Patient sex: F
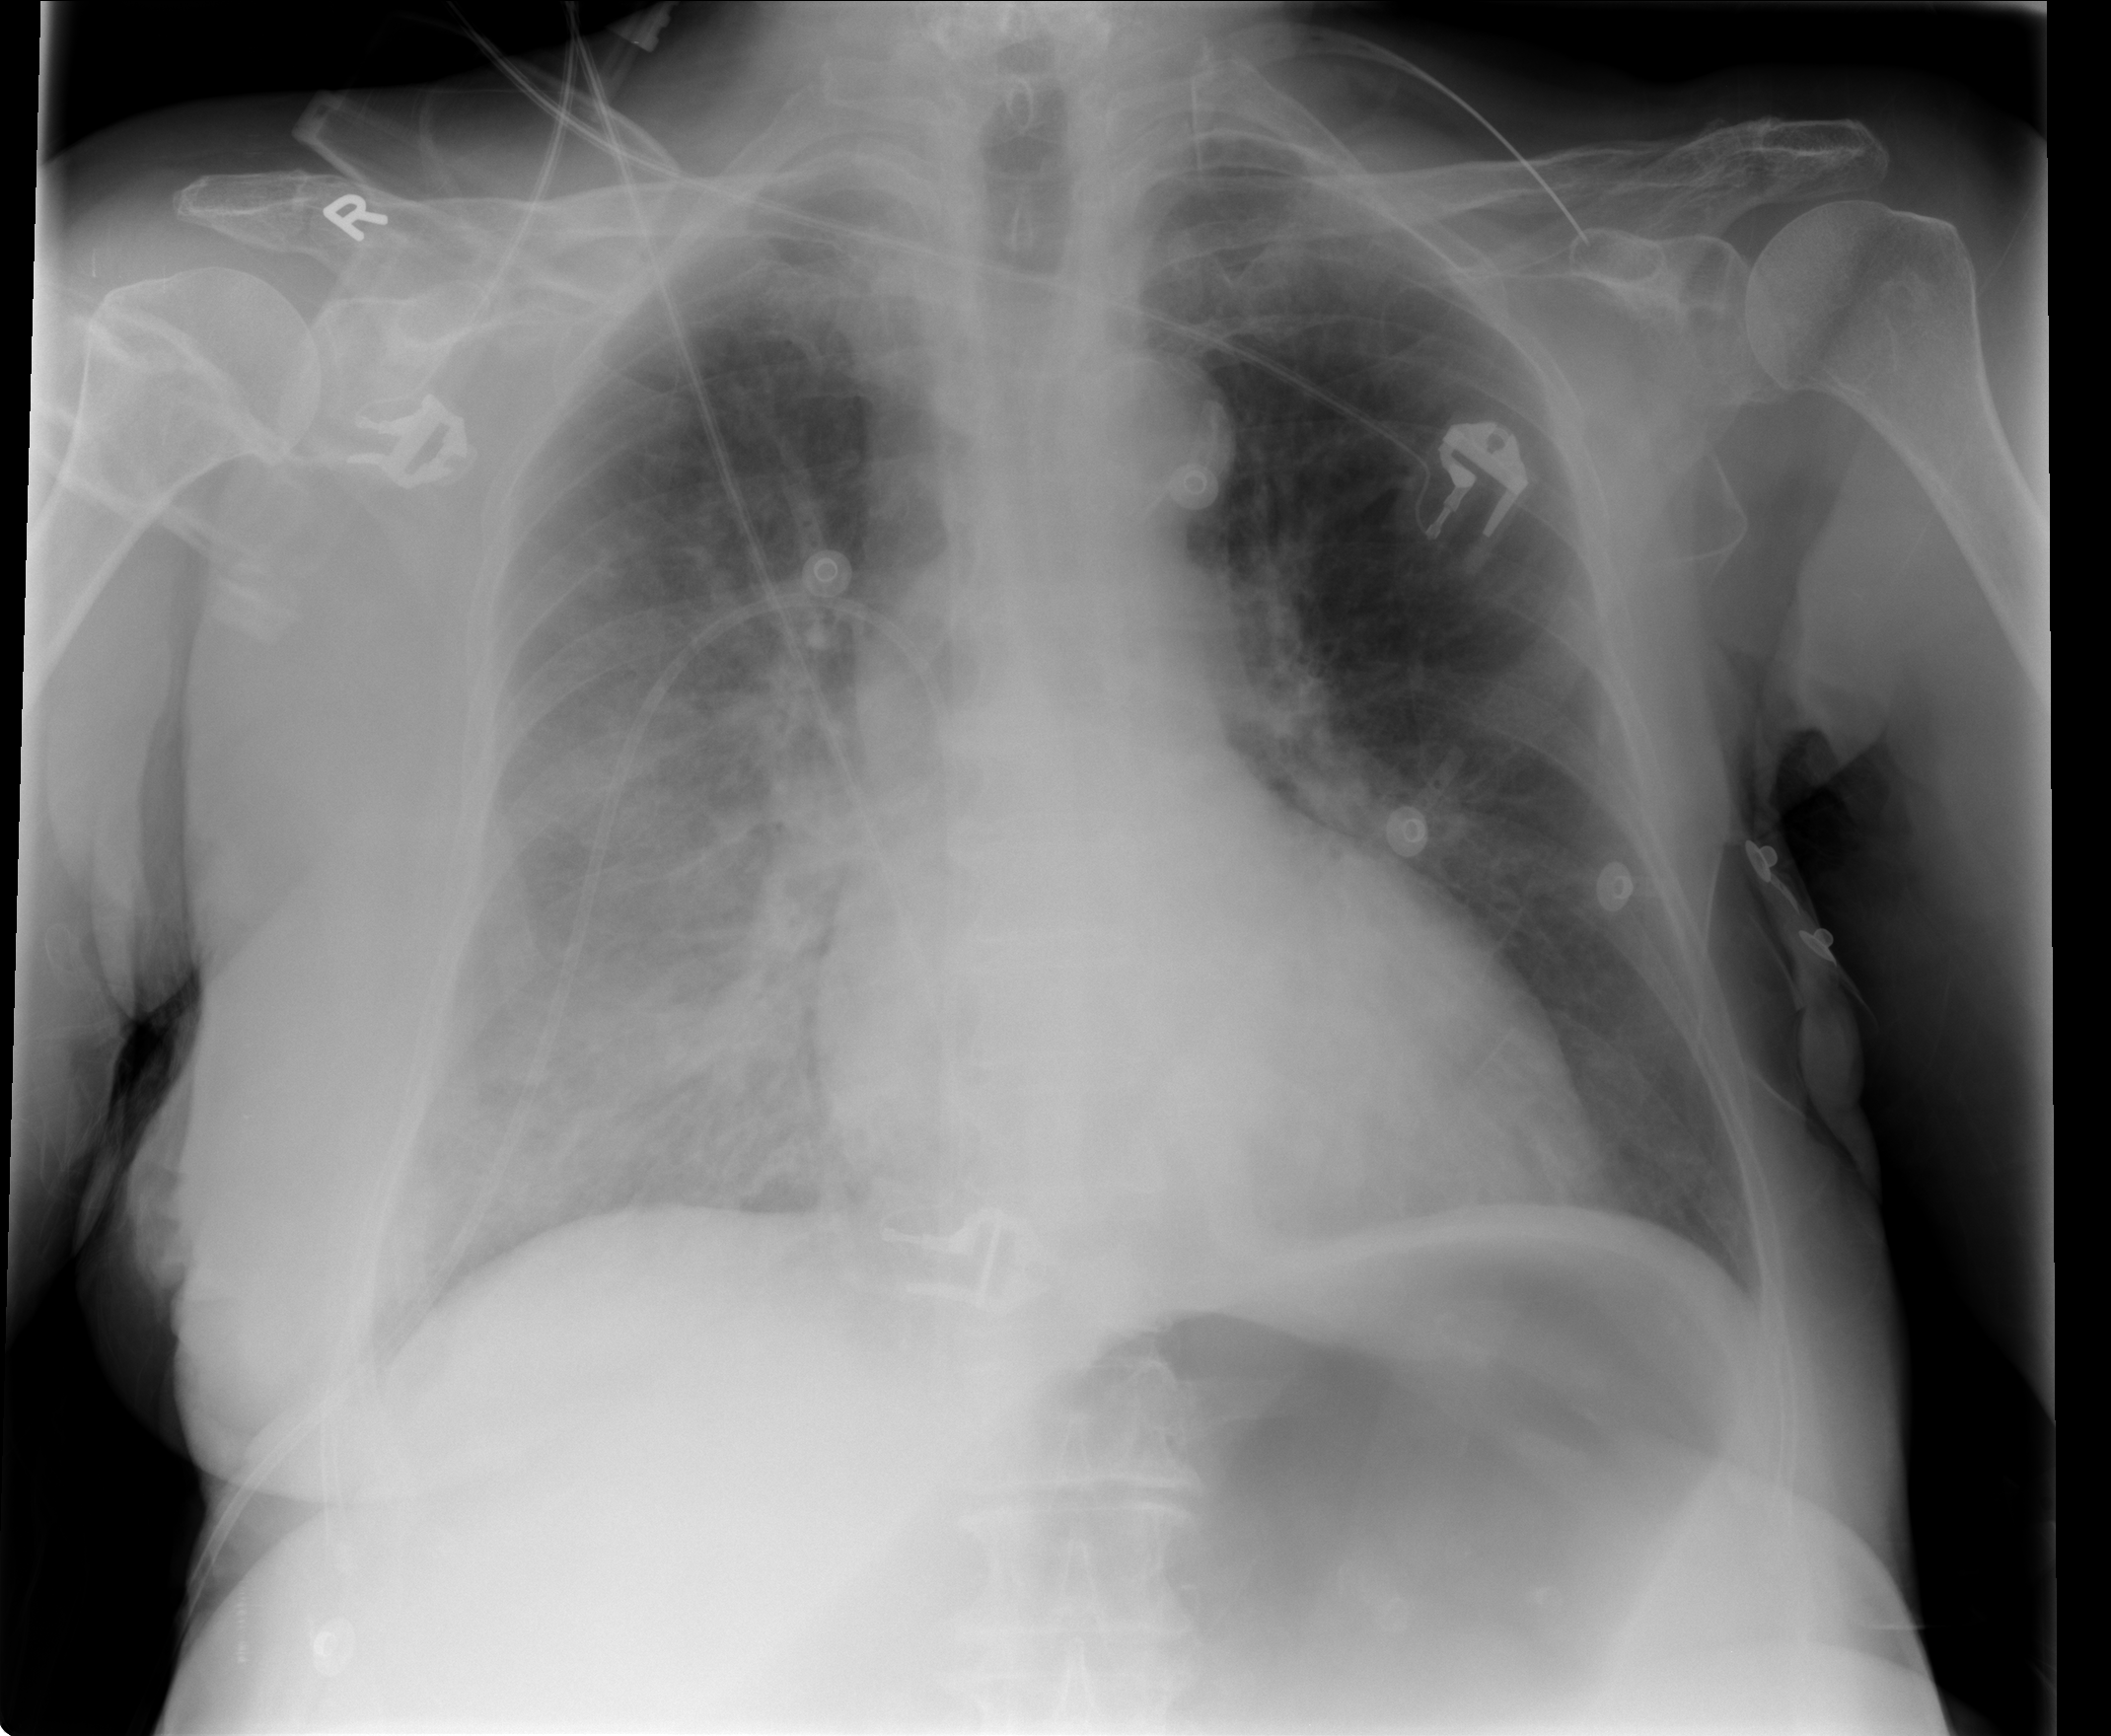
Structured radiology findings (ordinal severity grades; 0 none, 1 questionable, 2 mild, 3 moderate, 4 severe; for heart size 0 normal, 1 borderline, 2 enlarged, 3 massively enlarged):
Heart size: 2
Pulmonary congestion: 2
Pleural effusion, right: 3
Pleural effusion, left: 0
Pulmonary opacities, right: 3
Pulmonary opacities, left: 0
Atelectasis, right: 2
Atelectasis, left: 0